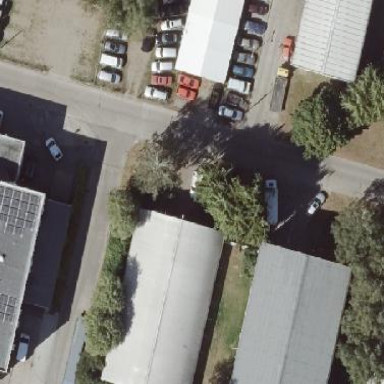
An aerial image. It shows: Commercial building.